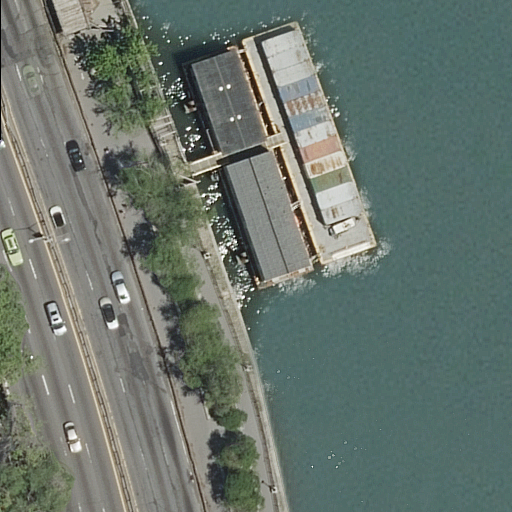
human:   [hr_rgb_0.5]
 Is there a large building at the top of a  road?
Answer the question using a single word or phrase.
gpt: no

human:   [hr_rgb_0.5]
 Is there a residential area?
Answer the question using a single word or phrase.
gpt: no

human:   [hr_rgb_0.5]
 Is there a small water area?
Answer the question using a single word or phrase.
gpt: no

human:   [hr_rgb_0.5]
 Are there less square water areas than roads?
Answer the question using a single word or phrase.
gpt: yes

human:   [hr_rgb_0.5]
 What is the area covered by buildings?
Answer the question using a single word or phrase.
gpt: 0m2

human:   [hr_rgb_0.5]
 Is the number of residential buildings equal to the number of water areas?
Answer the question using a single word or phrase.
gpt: no

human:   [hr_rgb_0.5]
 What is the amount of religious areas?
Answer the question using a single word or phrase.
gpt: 0

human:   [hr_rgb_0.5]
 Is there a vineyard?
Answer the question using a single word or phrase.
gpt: no

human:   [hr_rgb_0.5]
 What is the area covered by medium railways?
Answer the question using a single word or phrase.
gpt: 0m2

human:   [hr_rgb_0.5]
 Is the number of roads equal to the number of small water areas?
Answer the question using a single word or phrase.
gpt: no

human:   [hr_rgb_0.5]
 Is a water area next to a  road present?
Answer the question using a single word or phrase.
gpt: yes

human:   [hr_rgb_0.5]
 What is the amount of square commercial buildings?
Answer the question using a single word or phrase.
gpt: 0

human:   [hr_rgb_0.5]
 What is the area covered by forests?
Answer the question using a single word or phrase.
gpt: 0m2

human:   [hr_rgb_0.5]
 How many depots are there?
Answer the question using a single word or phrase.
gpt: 0

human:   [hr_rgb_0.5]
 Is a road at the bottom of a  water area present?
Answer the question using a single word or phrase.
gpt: no

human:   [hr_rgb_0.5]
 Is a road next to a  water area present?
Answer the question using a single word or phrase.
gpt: yes

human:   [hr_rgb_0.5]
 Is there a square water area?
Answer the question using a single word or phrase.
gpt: no

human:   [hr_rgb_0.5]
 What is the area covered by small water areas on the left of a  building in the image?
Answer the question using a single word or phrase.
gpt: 0m2

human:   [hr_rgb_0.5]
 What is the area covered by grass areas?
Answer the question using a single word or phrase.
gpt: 0m2

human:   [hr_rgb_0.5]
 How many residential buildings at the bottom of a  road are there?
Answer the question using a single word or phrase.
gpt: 0

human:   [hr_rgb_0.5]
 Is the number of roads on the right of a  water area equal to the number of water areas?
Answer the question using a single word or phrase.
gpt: no

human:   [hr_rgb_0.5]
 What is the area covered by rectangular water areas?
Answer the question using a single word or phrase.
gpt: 108m2

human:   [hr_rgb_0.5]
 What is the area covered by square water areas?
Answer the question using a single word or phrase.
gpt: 0m2

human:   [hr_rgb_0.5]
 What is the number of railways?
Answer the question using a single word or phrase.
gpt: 0

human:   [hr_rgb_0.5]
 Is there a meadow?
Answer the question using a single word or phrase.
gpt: no

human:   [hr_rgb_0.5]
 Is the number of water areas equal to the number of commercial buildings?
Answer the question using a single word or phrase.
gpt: no

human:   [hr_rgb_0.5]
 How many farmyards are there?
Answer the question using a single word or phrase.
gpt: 0

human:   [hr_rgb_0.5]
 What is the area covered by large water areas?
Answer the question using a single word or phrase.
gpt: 5866m2

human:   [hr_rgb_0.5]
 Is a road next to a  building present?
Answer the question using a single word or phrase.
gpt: no

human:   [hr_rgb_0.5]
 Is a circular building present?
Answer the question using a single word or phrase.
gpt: no

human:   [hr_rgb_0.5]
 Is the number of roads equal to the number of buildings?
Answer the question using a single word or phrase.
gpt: no

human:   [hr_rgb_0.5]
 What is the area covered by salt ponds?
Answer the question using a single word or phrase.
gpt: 0m2

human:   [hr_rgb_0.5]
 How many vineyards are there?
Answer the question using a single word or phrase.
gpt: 0

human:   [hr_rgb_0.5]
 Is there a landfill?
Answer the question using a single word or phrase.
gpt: no

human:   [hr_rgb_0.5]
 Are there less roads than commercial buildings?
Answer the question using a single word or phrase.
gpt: no

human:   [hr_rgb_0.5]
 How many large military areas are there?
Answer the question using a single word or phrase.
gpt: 0